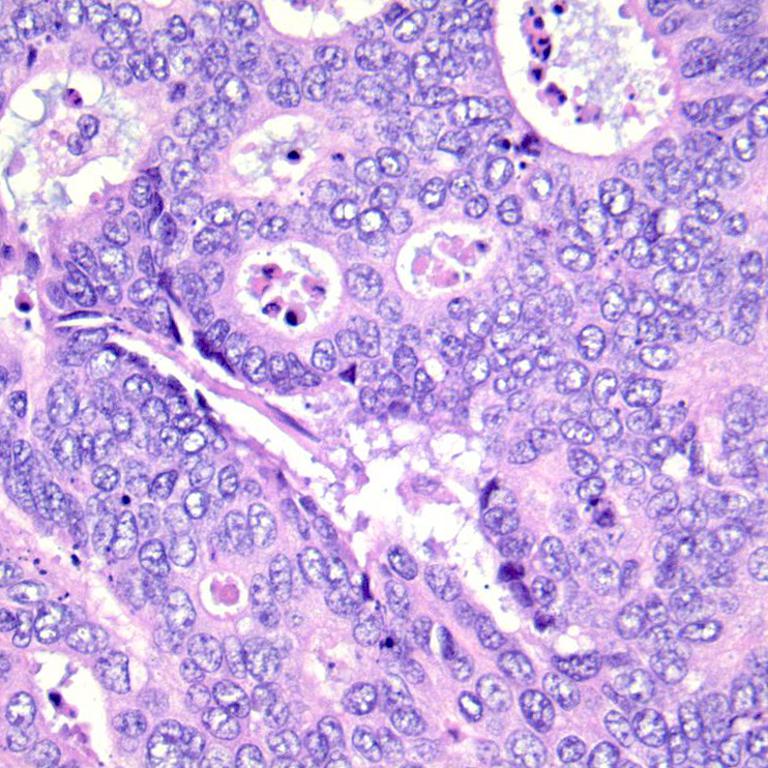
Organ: colon
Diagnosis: adenocarcinomas